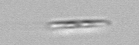
Label: pennate